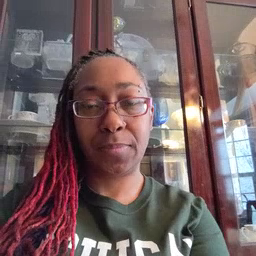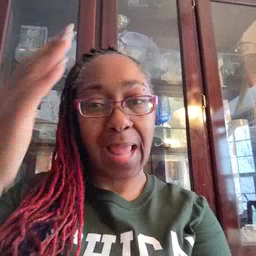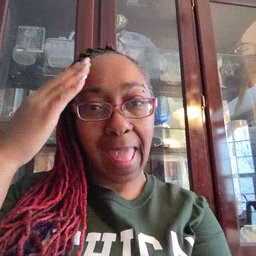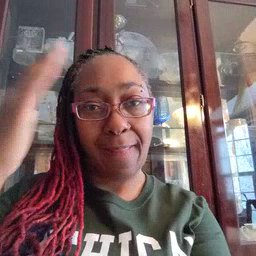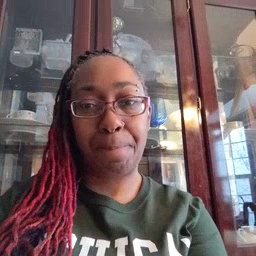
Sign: hat